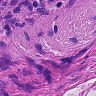
Metastatic tissue present: no